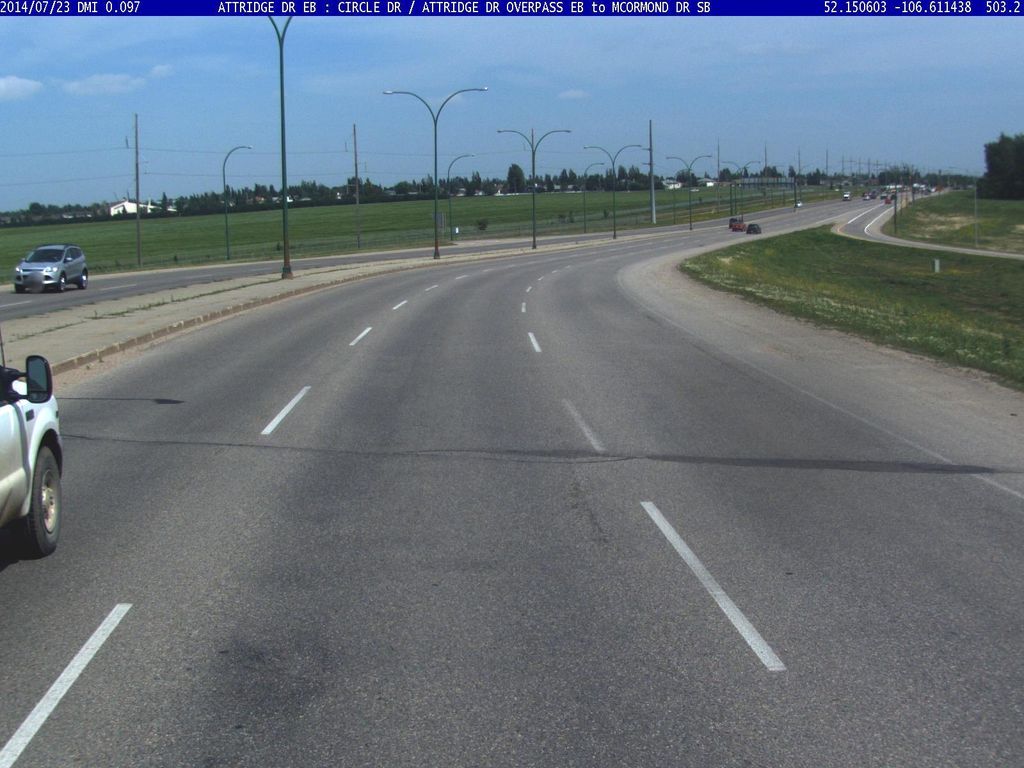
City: saskatoon